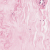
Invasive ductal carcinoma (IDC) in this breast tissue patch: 0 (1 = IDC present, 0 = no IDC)